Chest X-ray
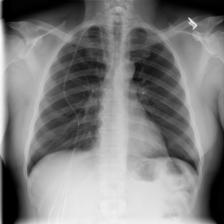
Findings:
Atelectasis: negative
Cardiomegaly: negative
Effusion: negative
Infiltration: positive
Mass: negative
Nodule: negative
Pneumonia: negative
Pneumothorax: negative
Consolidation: negative
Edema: negative
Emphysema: negative
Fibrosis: negative
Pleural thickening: negative
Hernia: negative